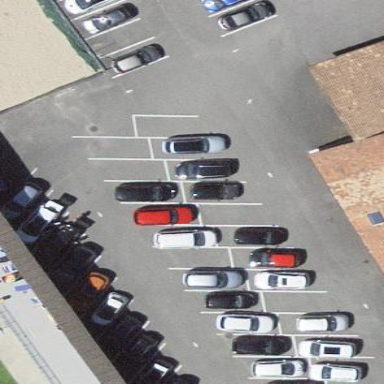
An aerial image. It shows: Parking area.